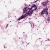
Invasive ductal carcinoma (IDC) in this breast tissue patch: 0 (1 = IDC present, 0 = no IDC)